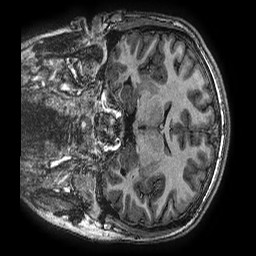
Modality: T1w
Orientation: coronal
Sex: male
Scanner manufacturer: ge
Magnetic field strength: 3 T
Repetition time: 0.00766 s
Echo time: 0.003476 s